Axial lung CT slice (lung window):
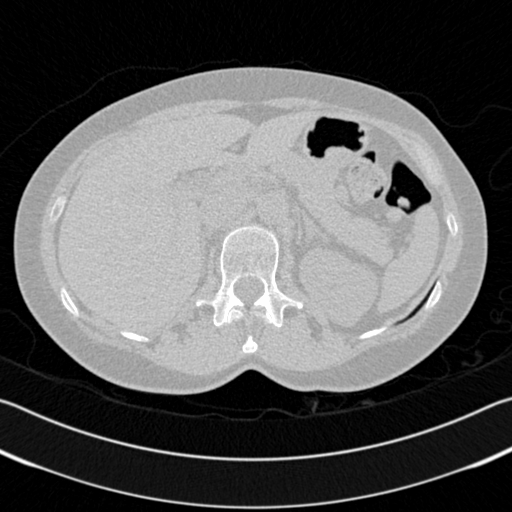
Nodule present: no